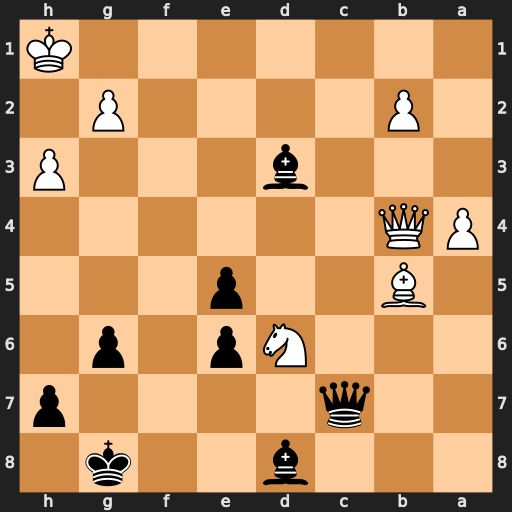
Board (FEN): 3b2k1/2q4p/3Np1p1/1B2p3/PQ6/3b3P/1P4P1/7K
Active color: b
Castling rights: -
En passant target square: -
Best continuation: Qc1+ Kh2 Bb6